Field crop: maize
Growth stage: 2
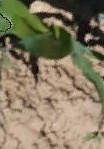
Species: maize